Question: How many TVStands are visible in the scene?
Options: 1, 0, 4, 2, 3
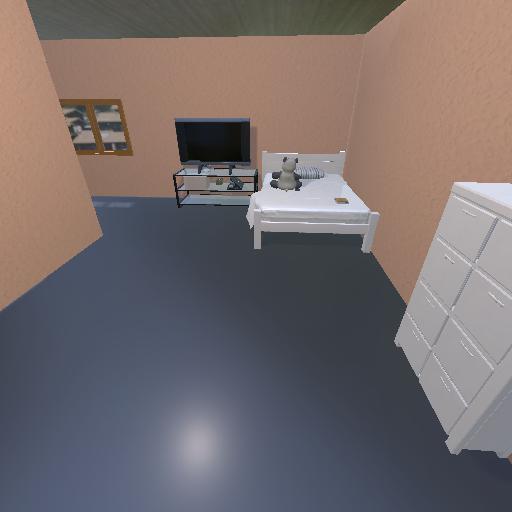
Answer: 1